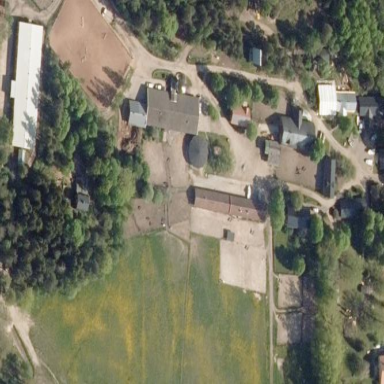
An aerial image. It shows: Farmyard in rural farm setting.